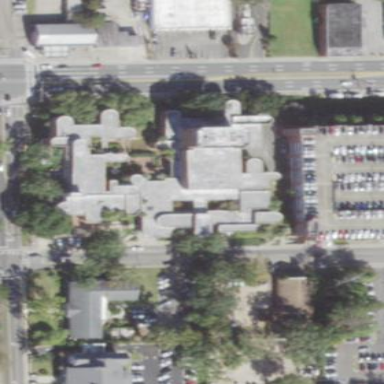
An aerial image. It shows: University building.